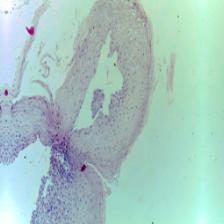
Diagnosis: Normal